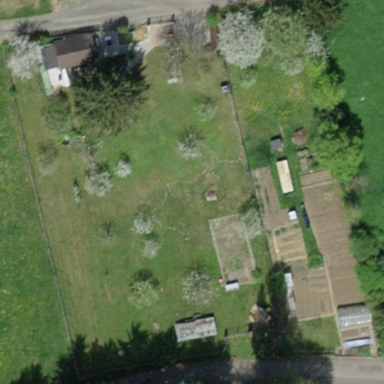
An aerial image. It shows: Allotments area.